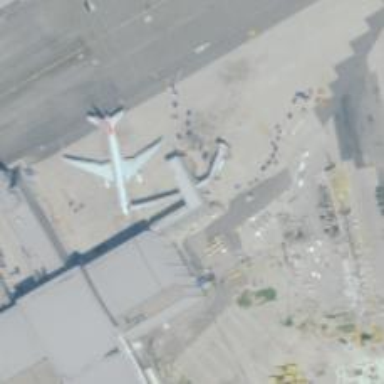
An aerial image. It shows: Airport gate.